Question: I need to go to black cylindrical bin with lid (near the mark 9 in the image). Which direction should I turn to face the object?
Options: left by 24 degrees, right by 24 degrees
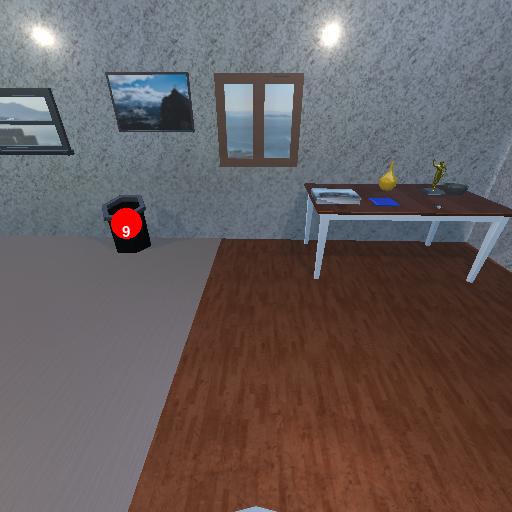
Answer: left by 24 degrees